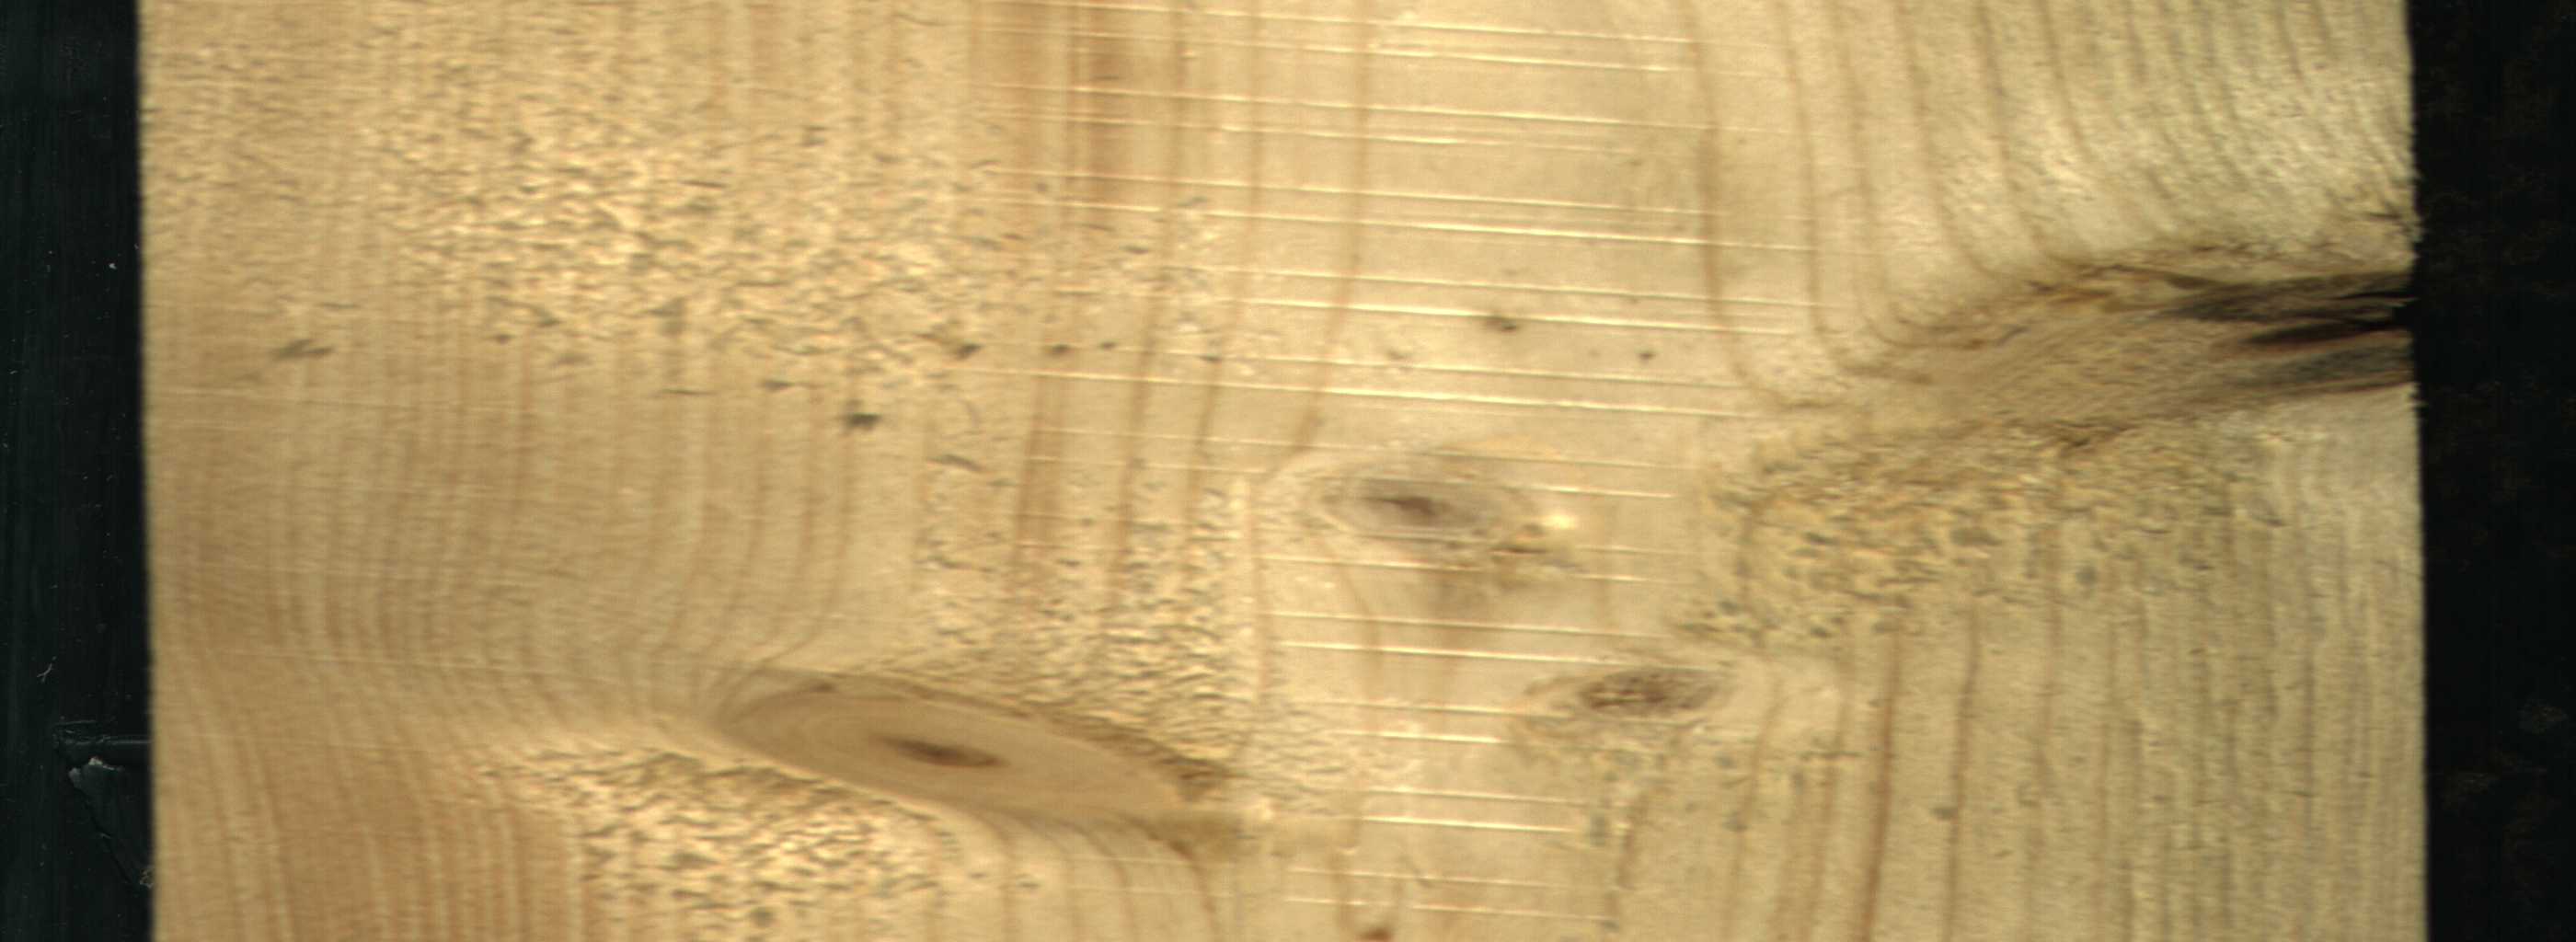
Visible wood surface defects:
Dead_Knot
Live_Knot
Live_Knot
Live_Knot